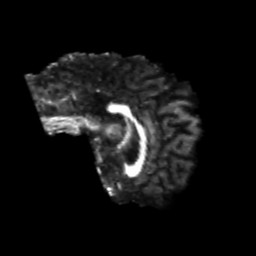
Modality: FA
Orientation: sagittal
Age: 23
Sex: female
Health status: healthy
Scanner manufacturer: philips
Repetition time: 7.391 s
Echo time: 0.08599 s